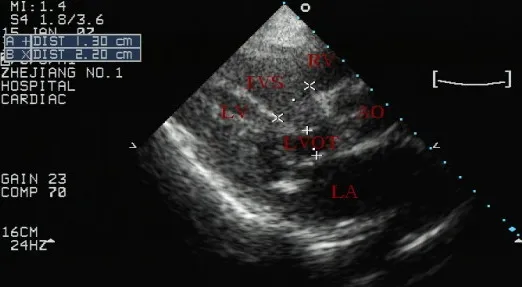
Left ventricular long-axis view of showing an marked left ventricular wall thicknesses and asymmetrical septal hypertrophy.
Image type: radiology (ultrasound)